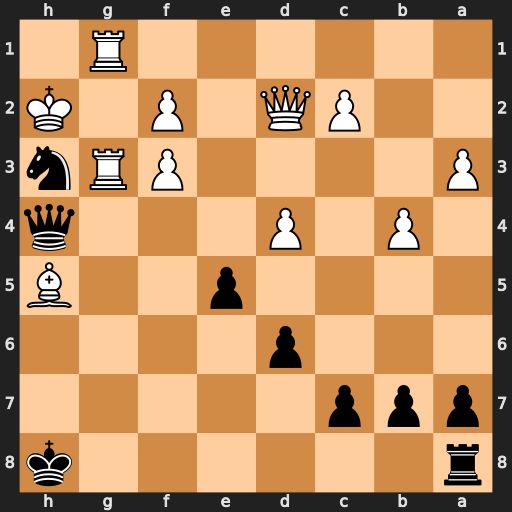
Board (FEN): r6k/ppp5/3p4/4p2B/1P1P3q/P4PRn/2PQ1P1K/6R1
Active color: b
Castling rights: -
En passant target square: -
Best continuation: Nf4+ Rh3 Qxh3#